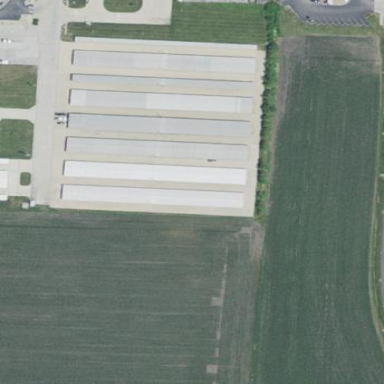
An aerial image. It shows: Building used for storage rental.